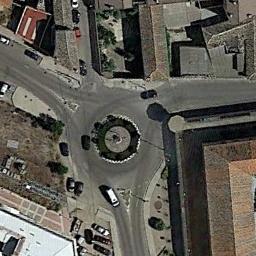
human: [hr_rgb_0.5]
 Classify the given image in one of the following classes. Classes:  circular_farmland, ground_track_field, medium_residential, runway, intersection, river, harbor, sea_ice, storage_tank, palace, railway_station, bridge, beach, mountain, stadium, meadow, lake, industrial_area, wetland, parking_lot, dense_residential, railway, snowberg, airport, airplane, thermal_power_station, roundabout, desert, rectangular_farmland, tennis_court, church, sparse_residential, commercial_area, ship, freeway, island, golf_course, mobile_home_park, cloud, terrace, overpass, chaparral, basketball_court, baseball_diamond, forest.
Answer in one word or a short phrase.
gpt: roundabout